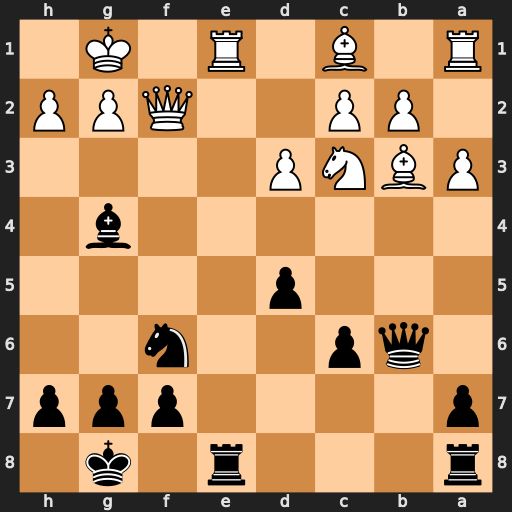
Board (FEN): r3r1k1/p4ppp/1qp2n2/3p4/6b1/PBNP4/1PP2QPP/R1B1R1K1
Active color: b
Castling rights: -
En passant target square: -
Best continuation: Rxe1#